Aerial crown-view tile of a tropical tree (Barro Colorado Island, Panama), acquired 20250217:
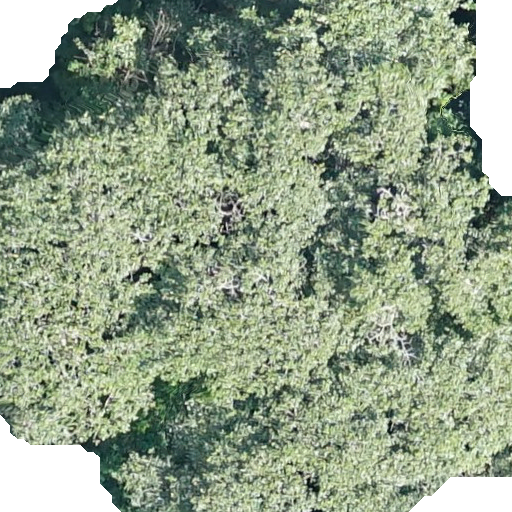
Species: Ficus insipida
GBIF accepted scientific name: Ficus insipida
Crown area: 432.147 m²